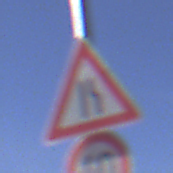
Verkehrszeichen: EinseitigVerengteFahrbahnRechts
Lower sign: Geschwindigkeit40
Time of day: Midday
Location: Outdoor (Nature)
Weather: Clear
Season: NotSpecified
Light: Natural